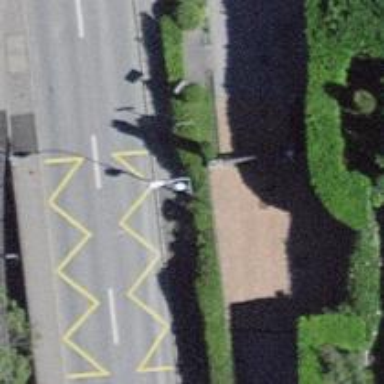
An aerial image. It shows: Bus stop with platform for public transport.